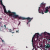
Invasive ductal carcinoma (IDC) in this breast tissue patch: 0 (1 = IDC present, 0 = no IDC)